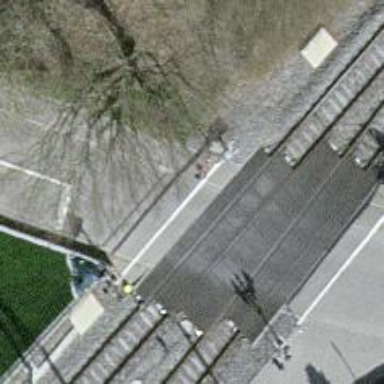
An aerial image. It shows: Railway level crossing.